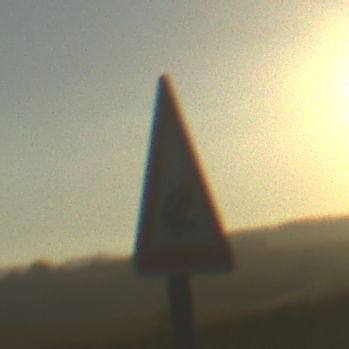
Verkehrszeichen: AmphibienwanderungLinks
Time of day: SunriseSunset
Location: Outdoor (RoadRail)
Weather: Clear
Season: NotSpecified
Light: Natural